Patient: sex M, age 61
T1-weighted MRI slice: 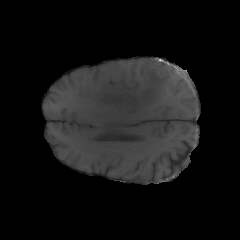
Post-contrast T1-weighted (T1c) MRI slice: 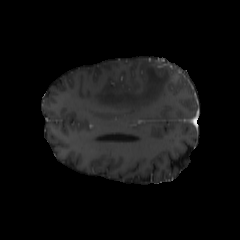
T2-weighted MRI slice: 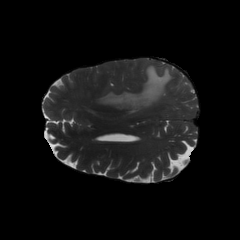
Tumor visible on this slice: yes
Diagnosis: Glioblastoma, IDH-wildtype
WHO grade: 4